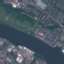
Land use / land cover: River